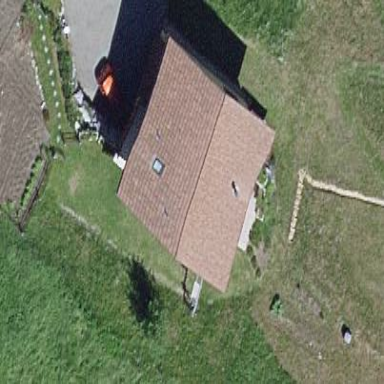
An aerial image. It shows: Simple and straightforward house.